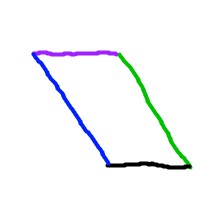
Shape: parallelogram